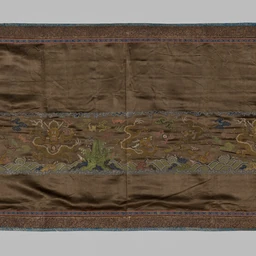
Title: Fragment (Dress Fabric)
Artist: Manchu
Caption: fragment (dress fabric), qing, textile, weaving, manchu, a work made of brocaded brown satin, dragons and clouds, textiles, art institute of chicago